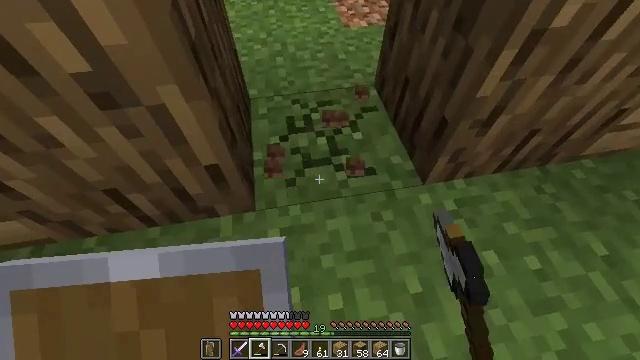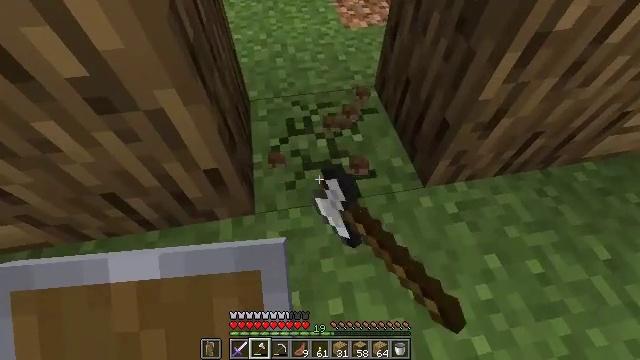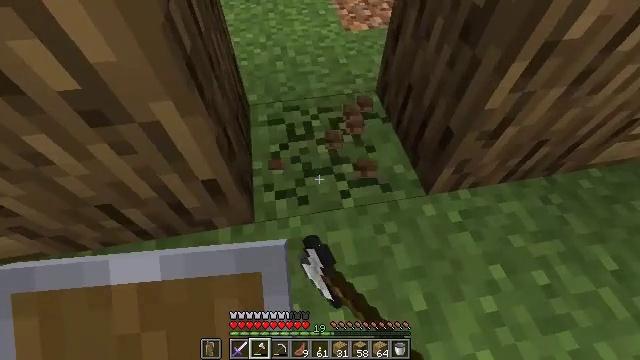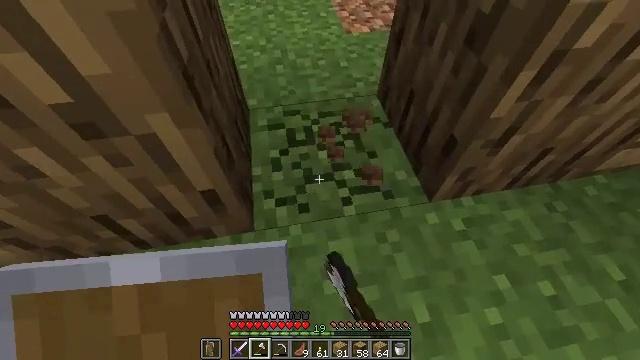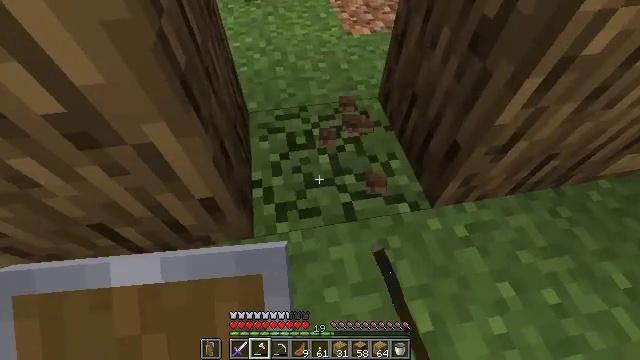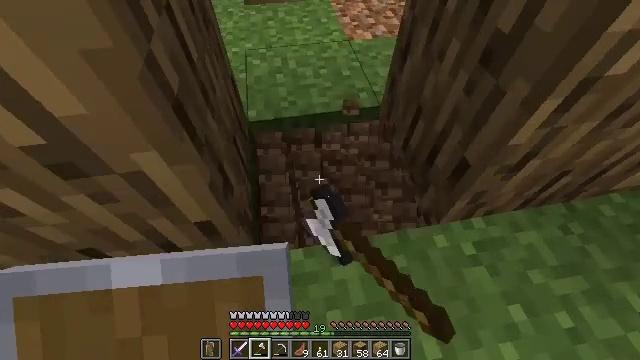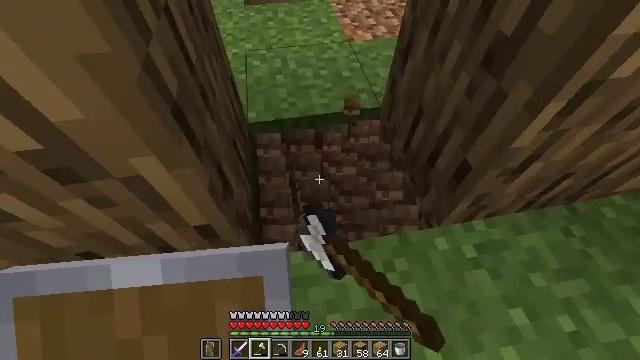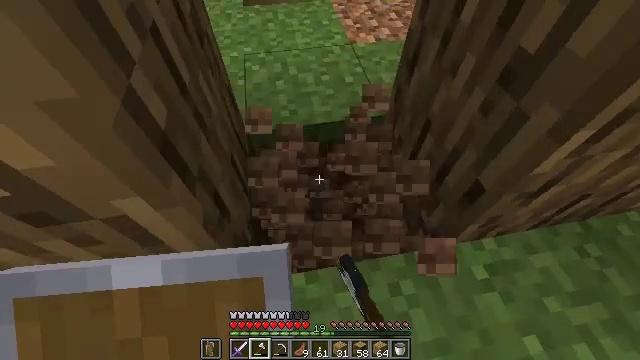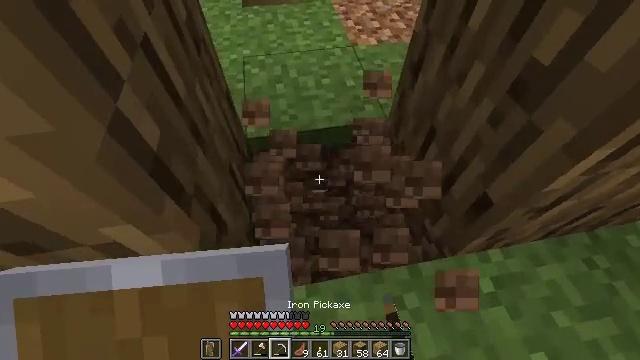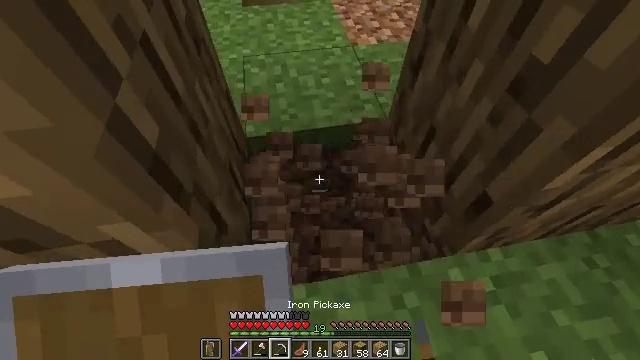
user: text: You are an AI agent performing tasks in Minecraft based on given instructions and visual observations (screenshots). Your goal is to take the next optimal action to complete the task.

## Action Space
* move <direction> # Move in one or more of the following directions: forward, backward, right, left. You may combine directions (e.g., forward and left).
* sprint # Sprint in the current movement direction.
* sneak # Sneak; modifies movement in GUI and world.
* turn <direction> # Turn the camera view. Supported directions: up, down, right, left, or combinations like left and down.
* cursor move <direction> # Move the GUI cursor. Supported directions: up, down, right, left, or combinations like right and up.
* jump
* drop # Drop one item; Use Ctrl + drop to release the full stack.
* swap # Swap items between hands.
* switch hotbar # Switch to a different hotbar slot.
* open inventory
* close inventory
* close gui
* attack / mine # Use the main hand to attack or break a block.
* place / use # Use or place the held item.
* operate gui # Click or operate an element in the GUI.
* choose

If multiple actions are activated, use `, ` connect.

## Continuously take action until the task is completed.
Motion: motion action
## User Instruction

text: Harvest grass block to clear the area.
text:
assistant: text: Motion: move forward, sneak, attack / mine
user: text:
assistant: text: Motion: move forward, sneak, attack / mine
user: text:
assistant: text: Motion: move forward, sneak, attack / mine
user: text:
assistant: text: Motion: move forward, sneak, attack / mine
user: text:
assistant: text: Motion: move forward, sneak, attack / mine
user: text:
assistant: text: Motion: move forward, sneak, attack / mine
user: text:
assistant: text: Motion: move forward, sneak
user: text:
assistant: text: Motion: move forward, sneak
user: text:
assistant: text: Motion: sneak
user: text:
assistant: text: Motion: sneak